Chest X-ray:
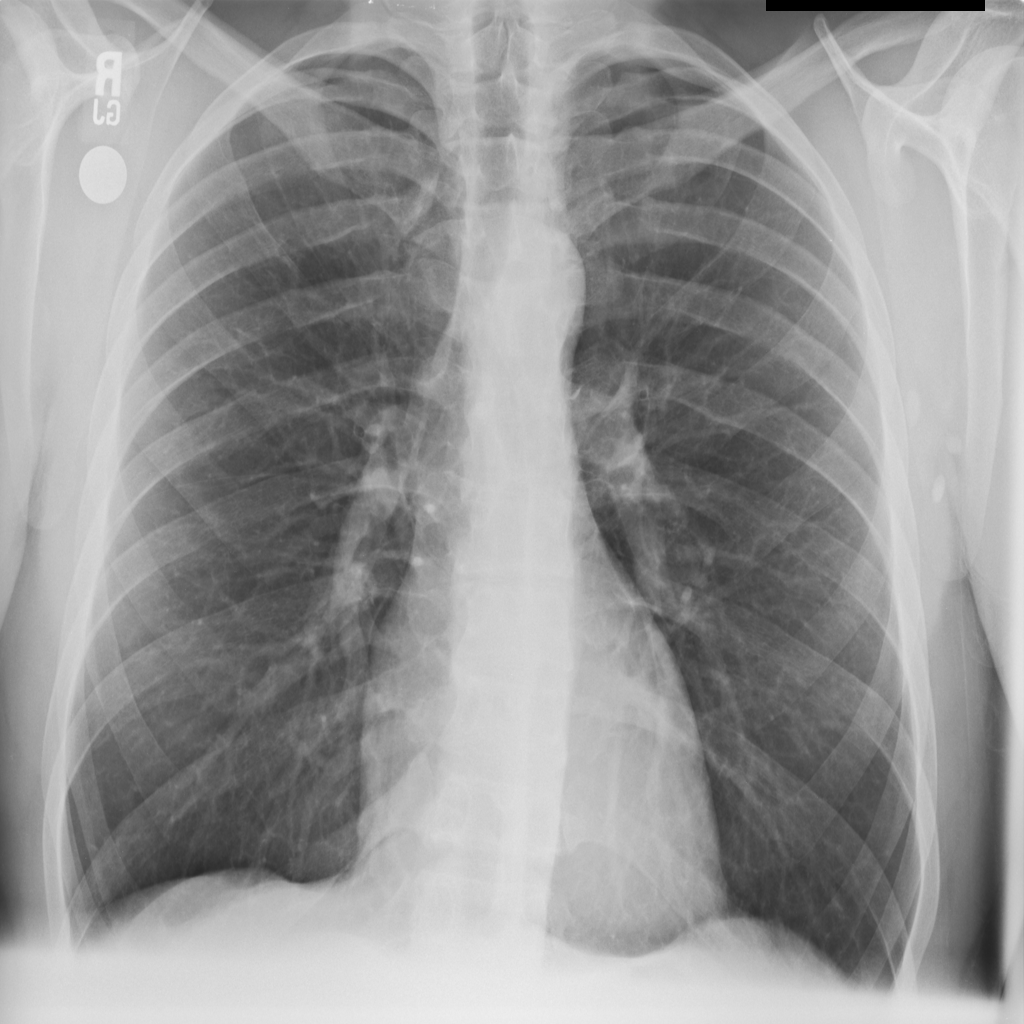
No abnormal finding: yes